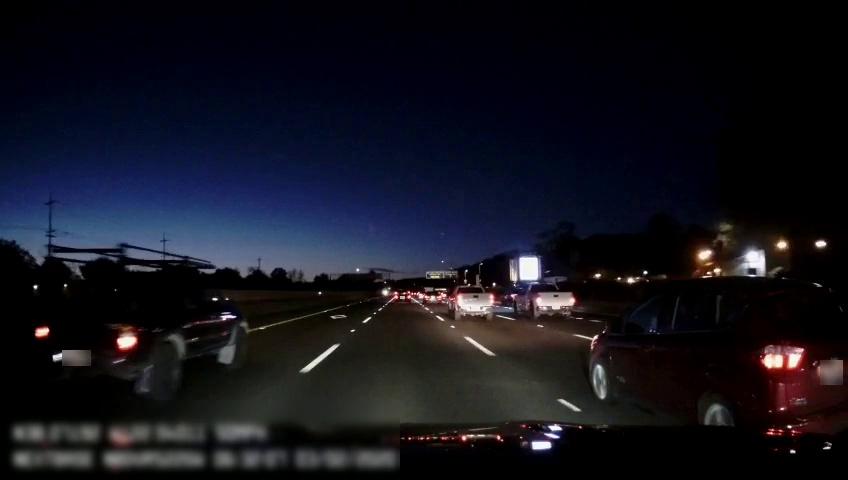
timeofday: Night
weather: Other
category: Drivable Space
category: Vehicles | Truck
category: Vehicles | Car
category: Vehicles | Car
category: Vehicles | Truck
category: Vehicles | Car
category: Vehicles | Car
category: Vehicles | Truck
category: Lanes | Alternate Lane
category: Lanes | Alternate Lane
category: Lanes | Alternate Lane
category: Lanes | Alternate Lane
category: Lanes | Alternate Lane
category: Traffic | Signs
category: Traffic | Signs